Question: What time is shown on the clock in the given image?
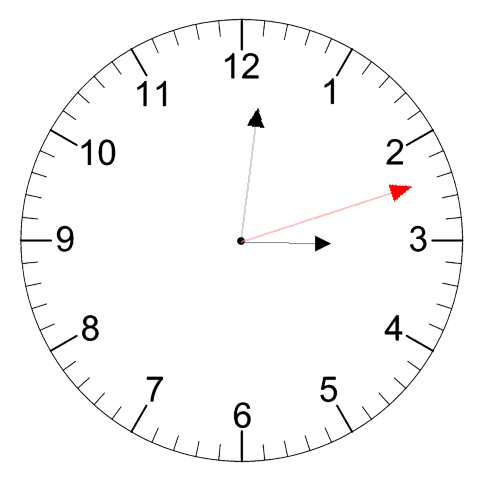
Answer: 03:01:12